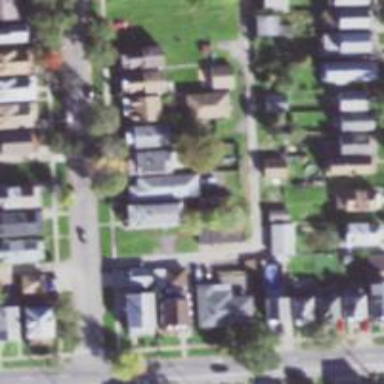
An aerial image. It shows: Alley classified as service road.